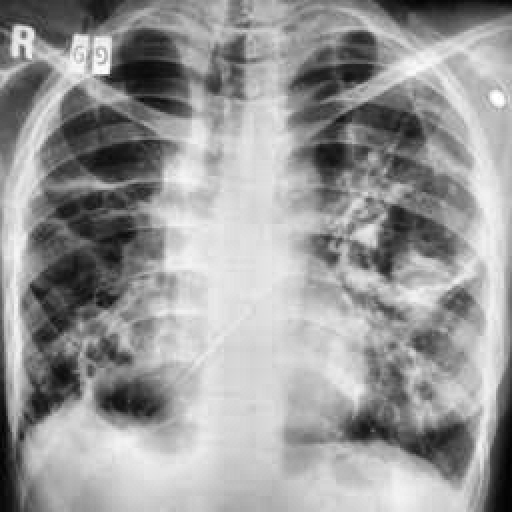
Finding: TUBERCULOSIS